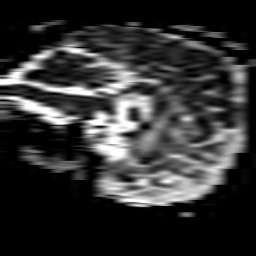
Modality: ADC
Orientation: sagittal
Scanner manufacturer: philips
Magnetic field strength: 3 T
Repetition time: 3.745 s
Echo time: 0.05989 s